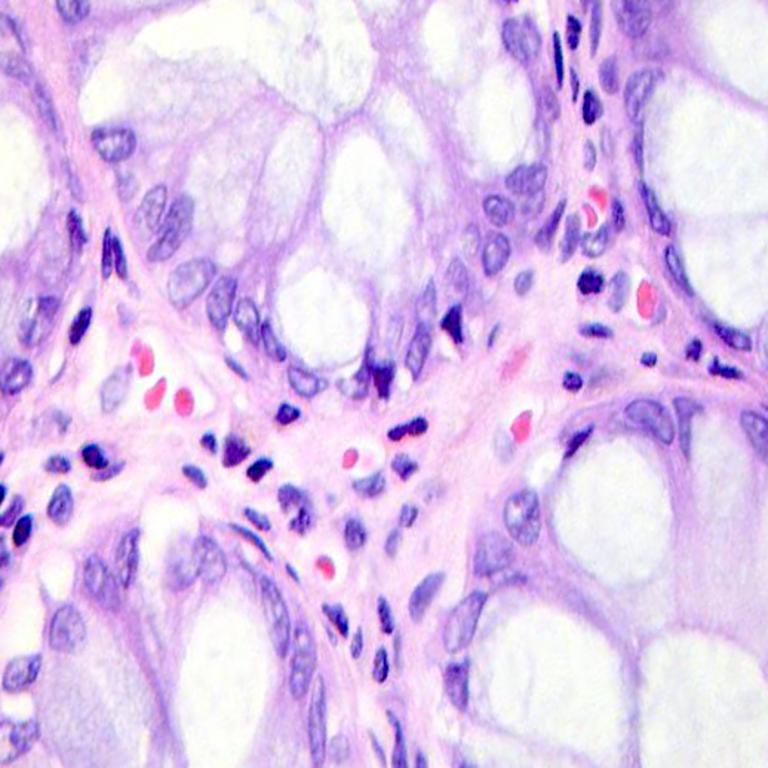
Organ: colon
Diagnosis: benign